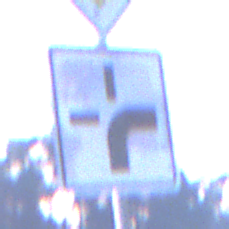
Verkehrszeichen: VerlaufVorfahrtsstrasse3
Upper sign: Vorfahrtsstrasse
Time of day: SunriseSunset
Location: Outdoor (Nature)
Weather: Clear
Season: NotSpecified
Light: Natural